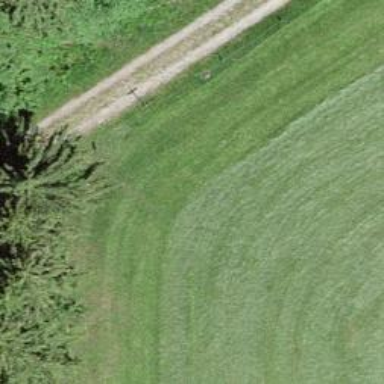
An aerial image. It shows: Path with grade1 level concrete lanes.